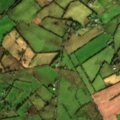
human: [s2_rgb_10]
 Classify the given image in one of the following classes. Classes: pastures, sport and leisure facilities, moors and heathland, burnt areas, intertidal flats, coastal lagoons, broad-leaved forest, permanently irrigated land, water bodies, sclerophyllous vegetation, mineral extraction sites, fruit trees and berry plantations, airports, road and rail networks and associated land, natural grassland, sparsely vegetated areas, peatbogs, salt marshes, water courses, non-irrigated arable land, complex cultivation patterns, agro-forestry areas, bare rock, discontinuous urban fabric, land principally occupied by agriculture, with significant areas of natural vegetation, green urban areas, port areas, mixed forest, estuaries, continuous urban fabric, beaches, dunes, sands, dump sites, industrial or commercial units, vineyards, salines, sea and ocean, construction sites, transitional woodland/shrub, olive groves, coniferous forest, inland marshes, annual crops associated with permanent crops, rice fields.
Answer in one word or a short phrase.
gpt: non-irrigated arable land, pastures